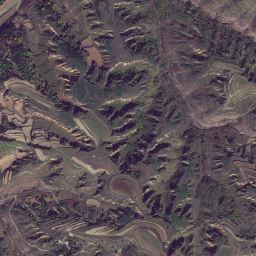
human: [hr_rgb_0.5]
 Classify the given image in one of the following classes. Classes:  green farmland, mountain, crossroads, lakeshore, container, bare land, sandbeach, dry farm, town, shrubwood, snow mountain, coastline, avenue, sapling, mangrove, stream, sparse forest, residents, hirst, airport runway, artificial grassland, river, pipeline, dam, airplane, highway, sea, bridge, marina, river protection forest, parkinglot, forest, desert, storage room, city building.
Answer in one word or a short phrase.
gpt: mountain